Here is the envelope spectrum of one vibration snapshot from a rolling-element bearing, with each characteristic fault-frequency family marked on the frequency axis. Based on the visible evidence, which condition applies: normal, inner_race, outer_race, ball?
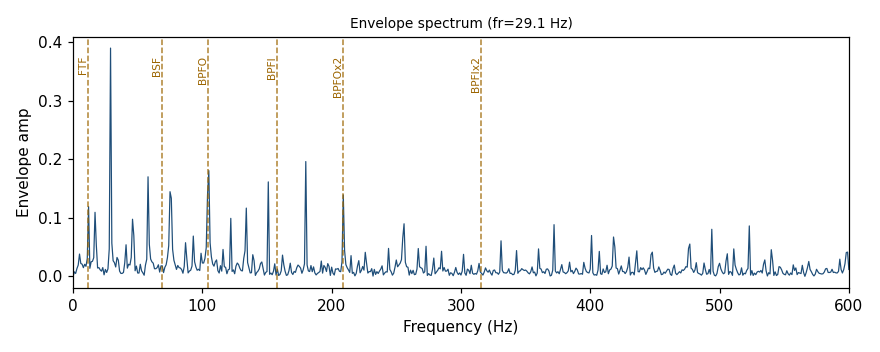
Answer: outer_race